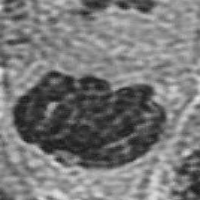
Label: telophase